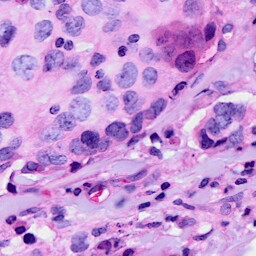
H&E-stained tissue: Breast